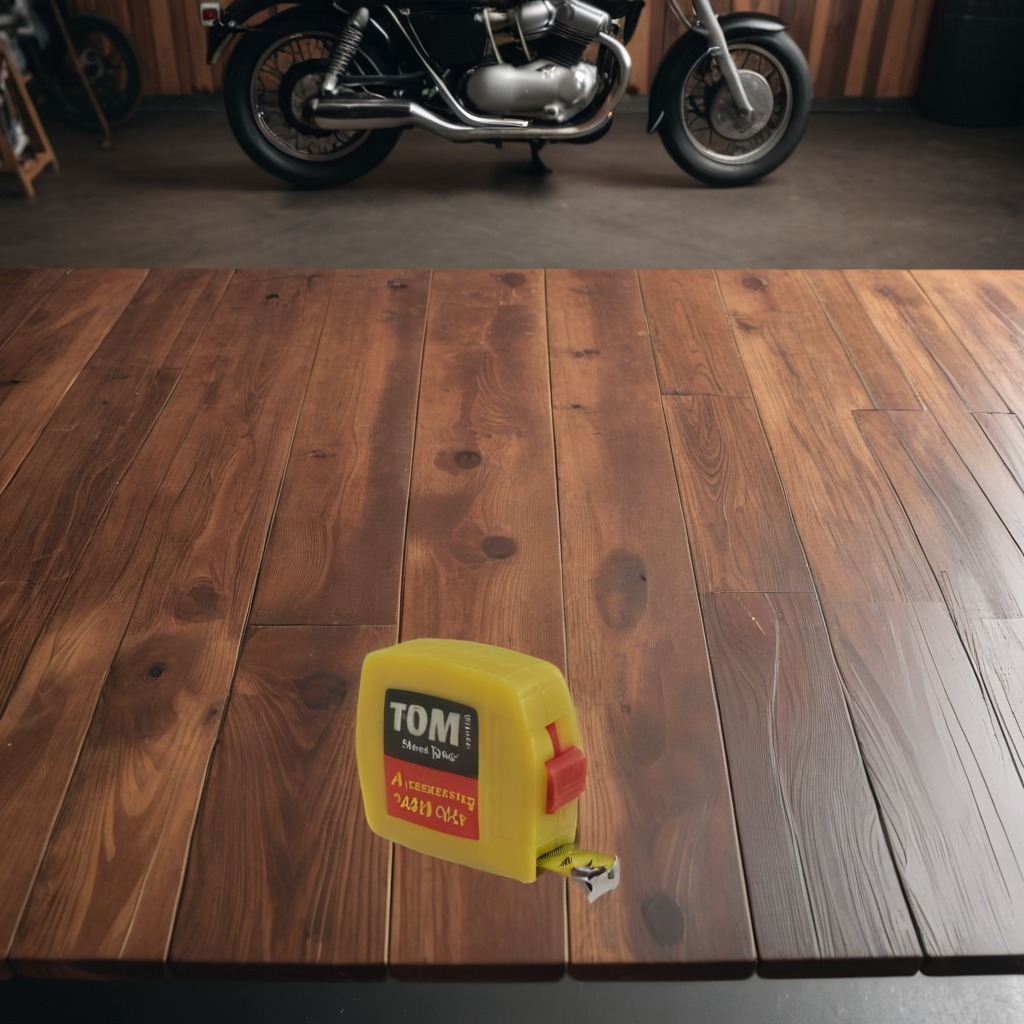
A measuring tape is lying on an oil-spilled wooden table in a vintage motorcycle garage.